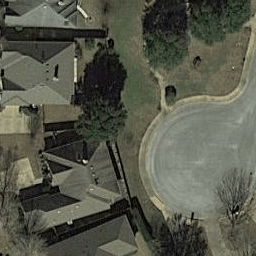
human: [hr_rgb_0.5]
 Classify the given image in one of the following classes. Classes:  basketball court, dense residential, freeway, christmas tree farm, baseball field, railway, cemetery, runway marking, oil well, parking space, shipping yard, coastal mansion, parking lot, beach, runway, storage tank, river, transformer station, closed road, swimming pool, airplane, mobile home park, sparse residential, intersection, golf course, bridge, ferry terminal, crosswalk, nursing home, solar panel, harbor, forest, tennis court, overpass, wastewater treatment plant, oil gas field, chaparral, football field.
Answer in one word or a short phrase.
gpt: closed road